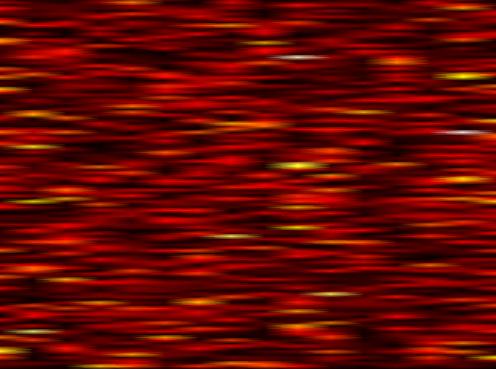
Label: OFDM